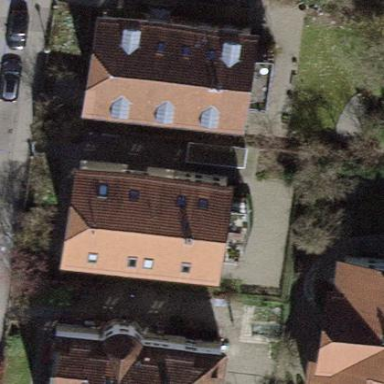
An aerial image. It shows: Building with apartments featuring tiled roof.